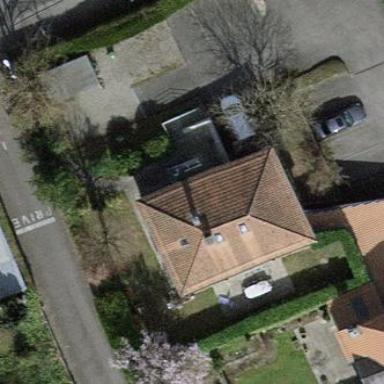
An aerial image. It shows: Garden enclosed by fence.